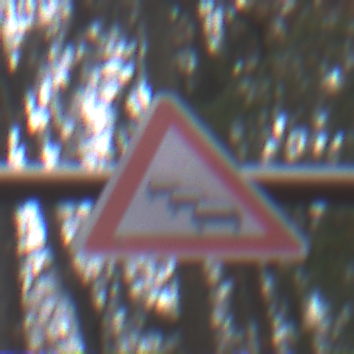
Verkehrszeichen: Stau
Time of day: Midday
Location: Outdoor (Nature)
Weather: Overcast
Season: Autumn
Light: Natural